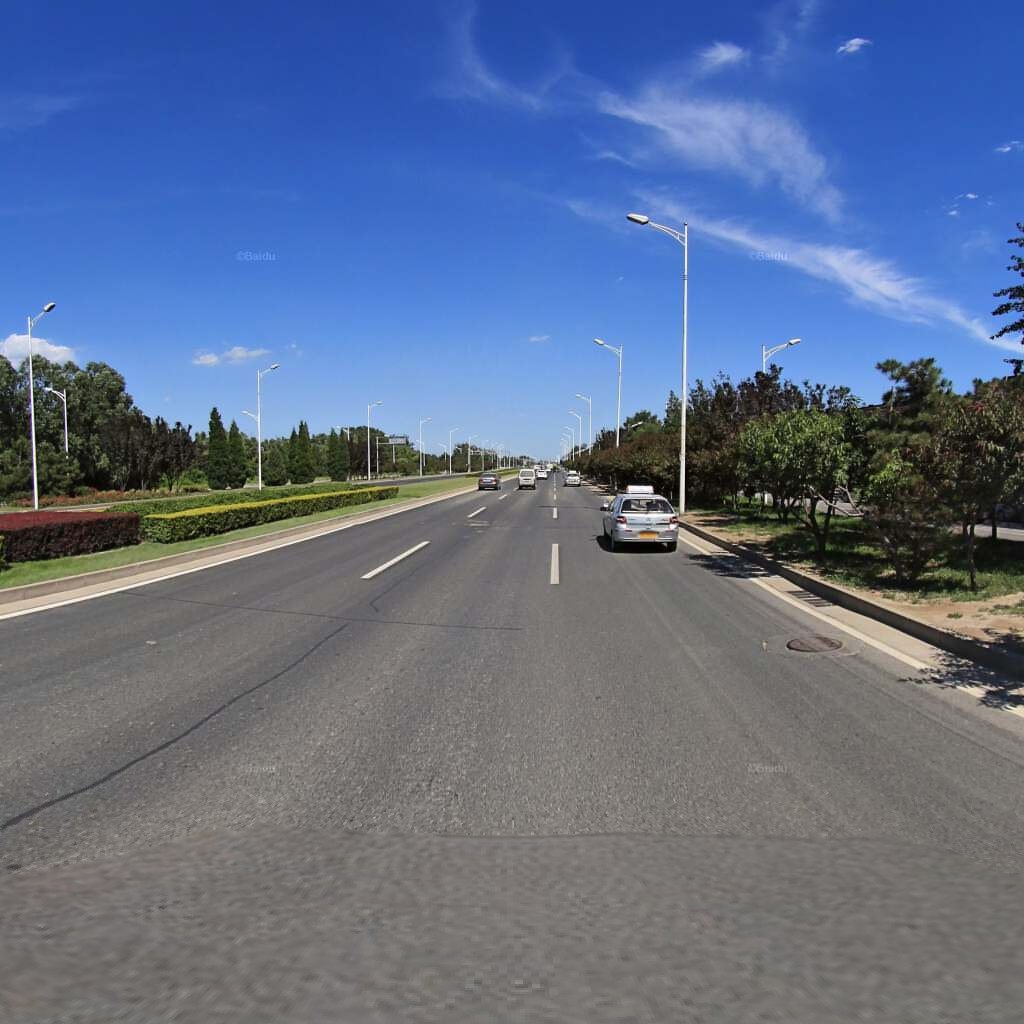
Region: Haidian
Road damage annotations: transverse patch, longitudinal patch, longitudinal patch, manhole cover